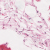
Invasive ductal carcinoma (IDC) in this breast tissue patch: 0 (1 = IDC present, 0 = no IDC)